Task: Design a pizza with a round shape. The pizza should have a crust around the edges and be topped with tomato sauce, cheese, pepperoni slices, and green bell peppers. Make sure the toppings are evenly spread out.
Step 604:
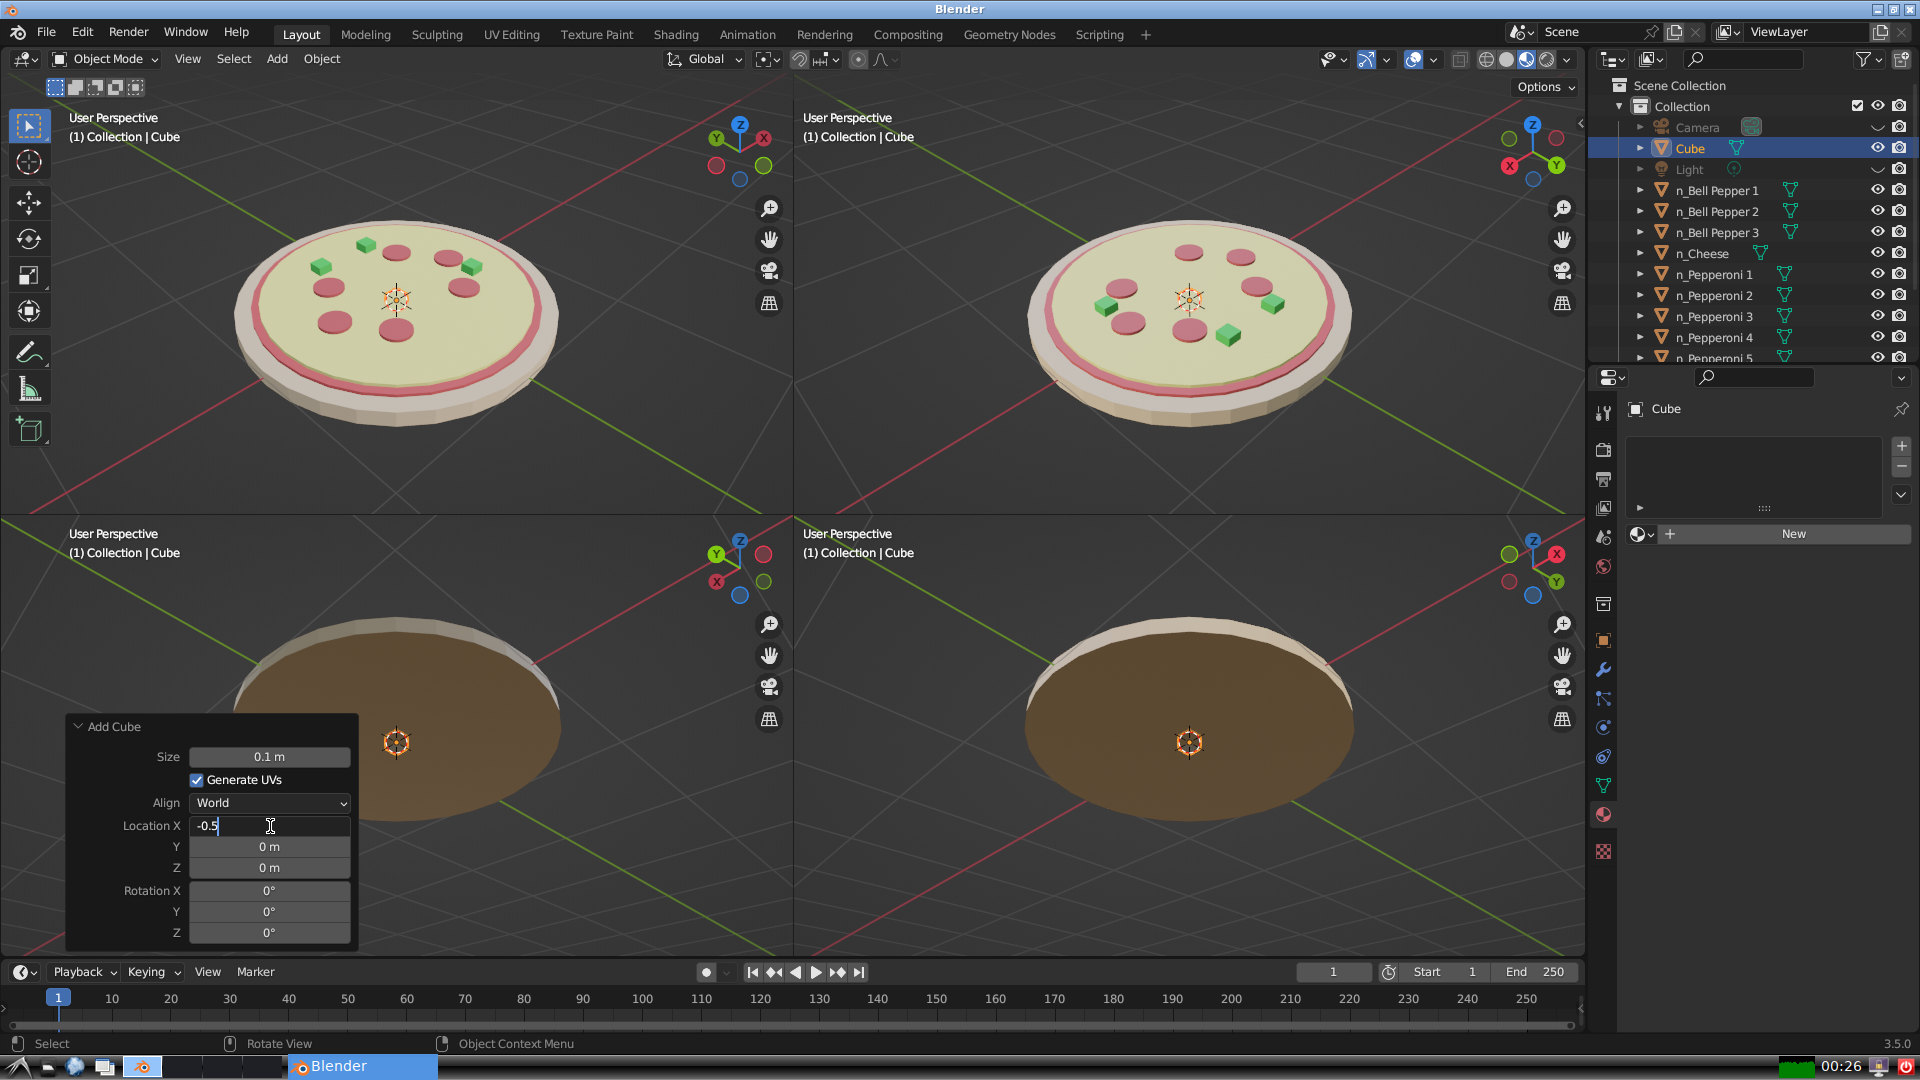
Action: {"key_press": ['Return']}